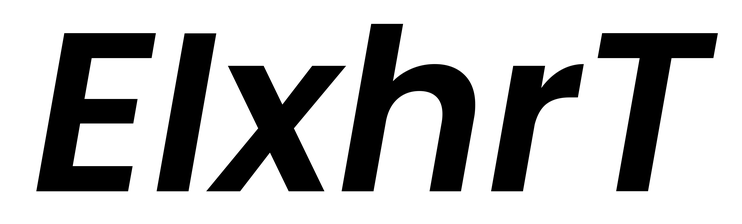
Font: Poppins-SemiBoldItalic